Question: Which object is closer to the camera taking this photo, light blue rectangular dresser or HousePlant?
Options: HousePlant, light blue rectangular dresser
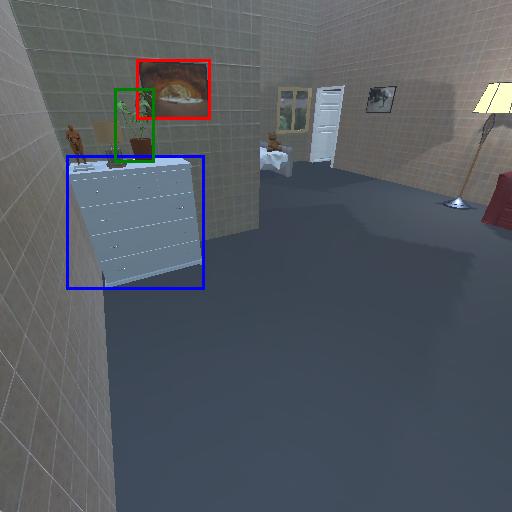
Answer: HousePlant